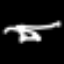
Label: frog